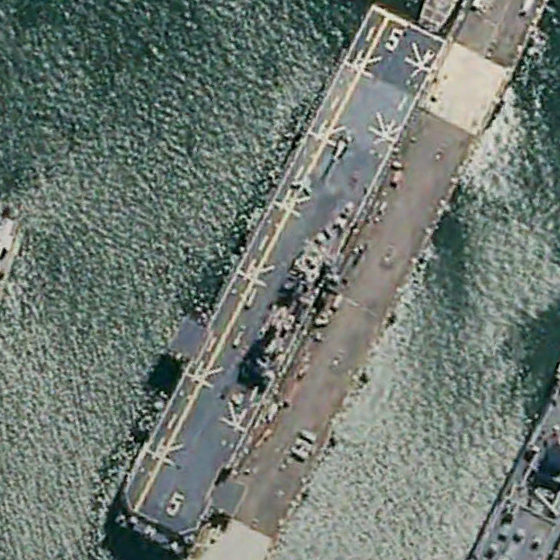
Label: assault